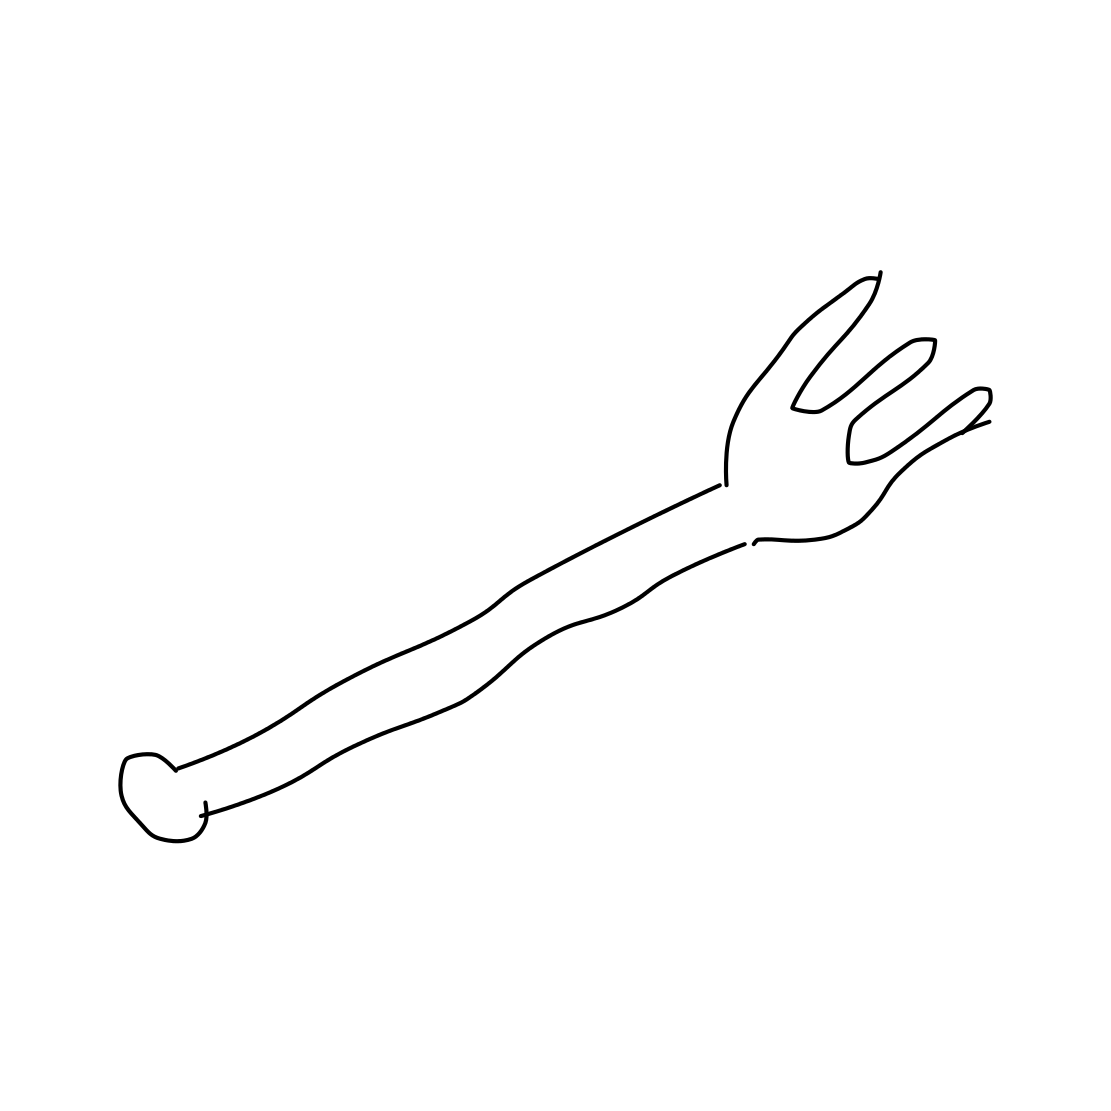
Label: fork